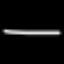
Label: line